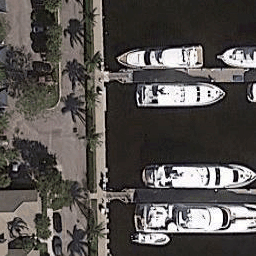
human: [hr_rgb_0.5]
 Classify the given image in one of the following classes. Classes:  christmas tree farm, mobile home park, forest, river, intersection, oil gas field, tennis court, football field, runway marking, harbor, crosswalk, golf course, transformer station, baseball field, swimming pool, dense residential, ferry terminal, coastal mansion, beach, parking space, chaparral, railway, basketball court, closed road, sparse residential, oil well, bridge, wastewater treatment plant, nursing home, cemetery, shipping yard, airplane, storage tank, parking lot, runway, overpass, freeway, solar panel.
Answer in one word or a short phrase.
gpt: harbor